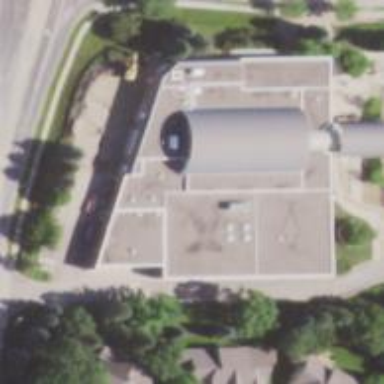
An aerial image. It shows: Building that serves as library.